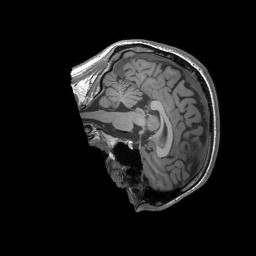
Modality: T1w
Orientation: sagittal
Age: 31
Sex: male